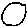
Label: circle